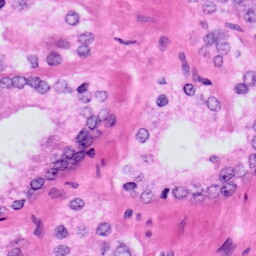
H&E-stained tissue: Prostate